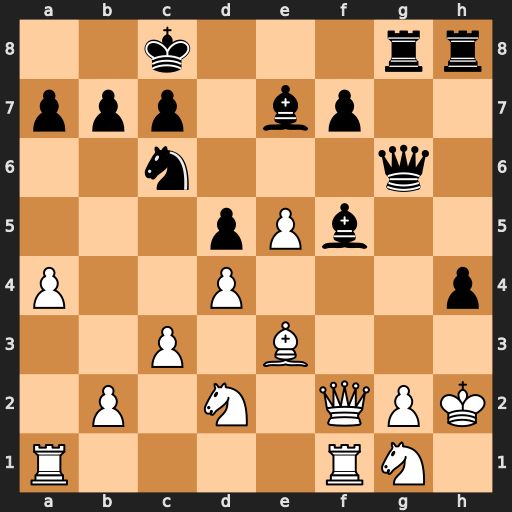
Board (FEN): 2k3rr/ppp1bp2/2n3q1/3pPb2/P2P3p/2P1B3/1P1N1QPK/R4RN1
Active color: w
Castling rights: -
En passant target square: -
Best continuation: Qxf5+ Qxf5 Rxf5